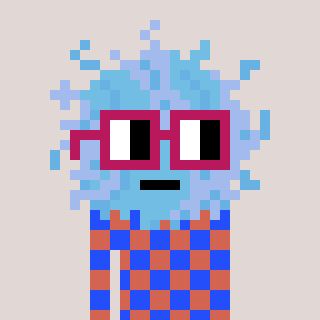
a pixel art character with square dark red glasses, a lint-shaped head and a peachy-colored body on a warm background